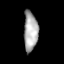
Tissue: lung
Cell type: Myeloid cells
Senescence score: 0.5571
Nuclear area (px): 551
Mean DAPI intensity: 169.702